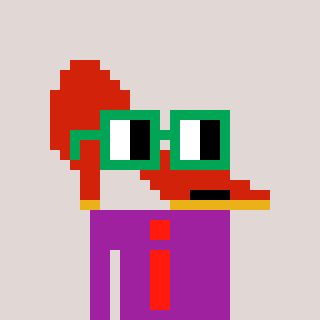
a pixel art character with square green glasses, a highheel-shaped head and a magenta-colored body on a warm background